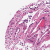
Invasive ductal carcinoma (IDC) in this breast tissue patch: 0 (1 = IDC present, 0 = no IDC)